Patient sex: M
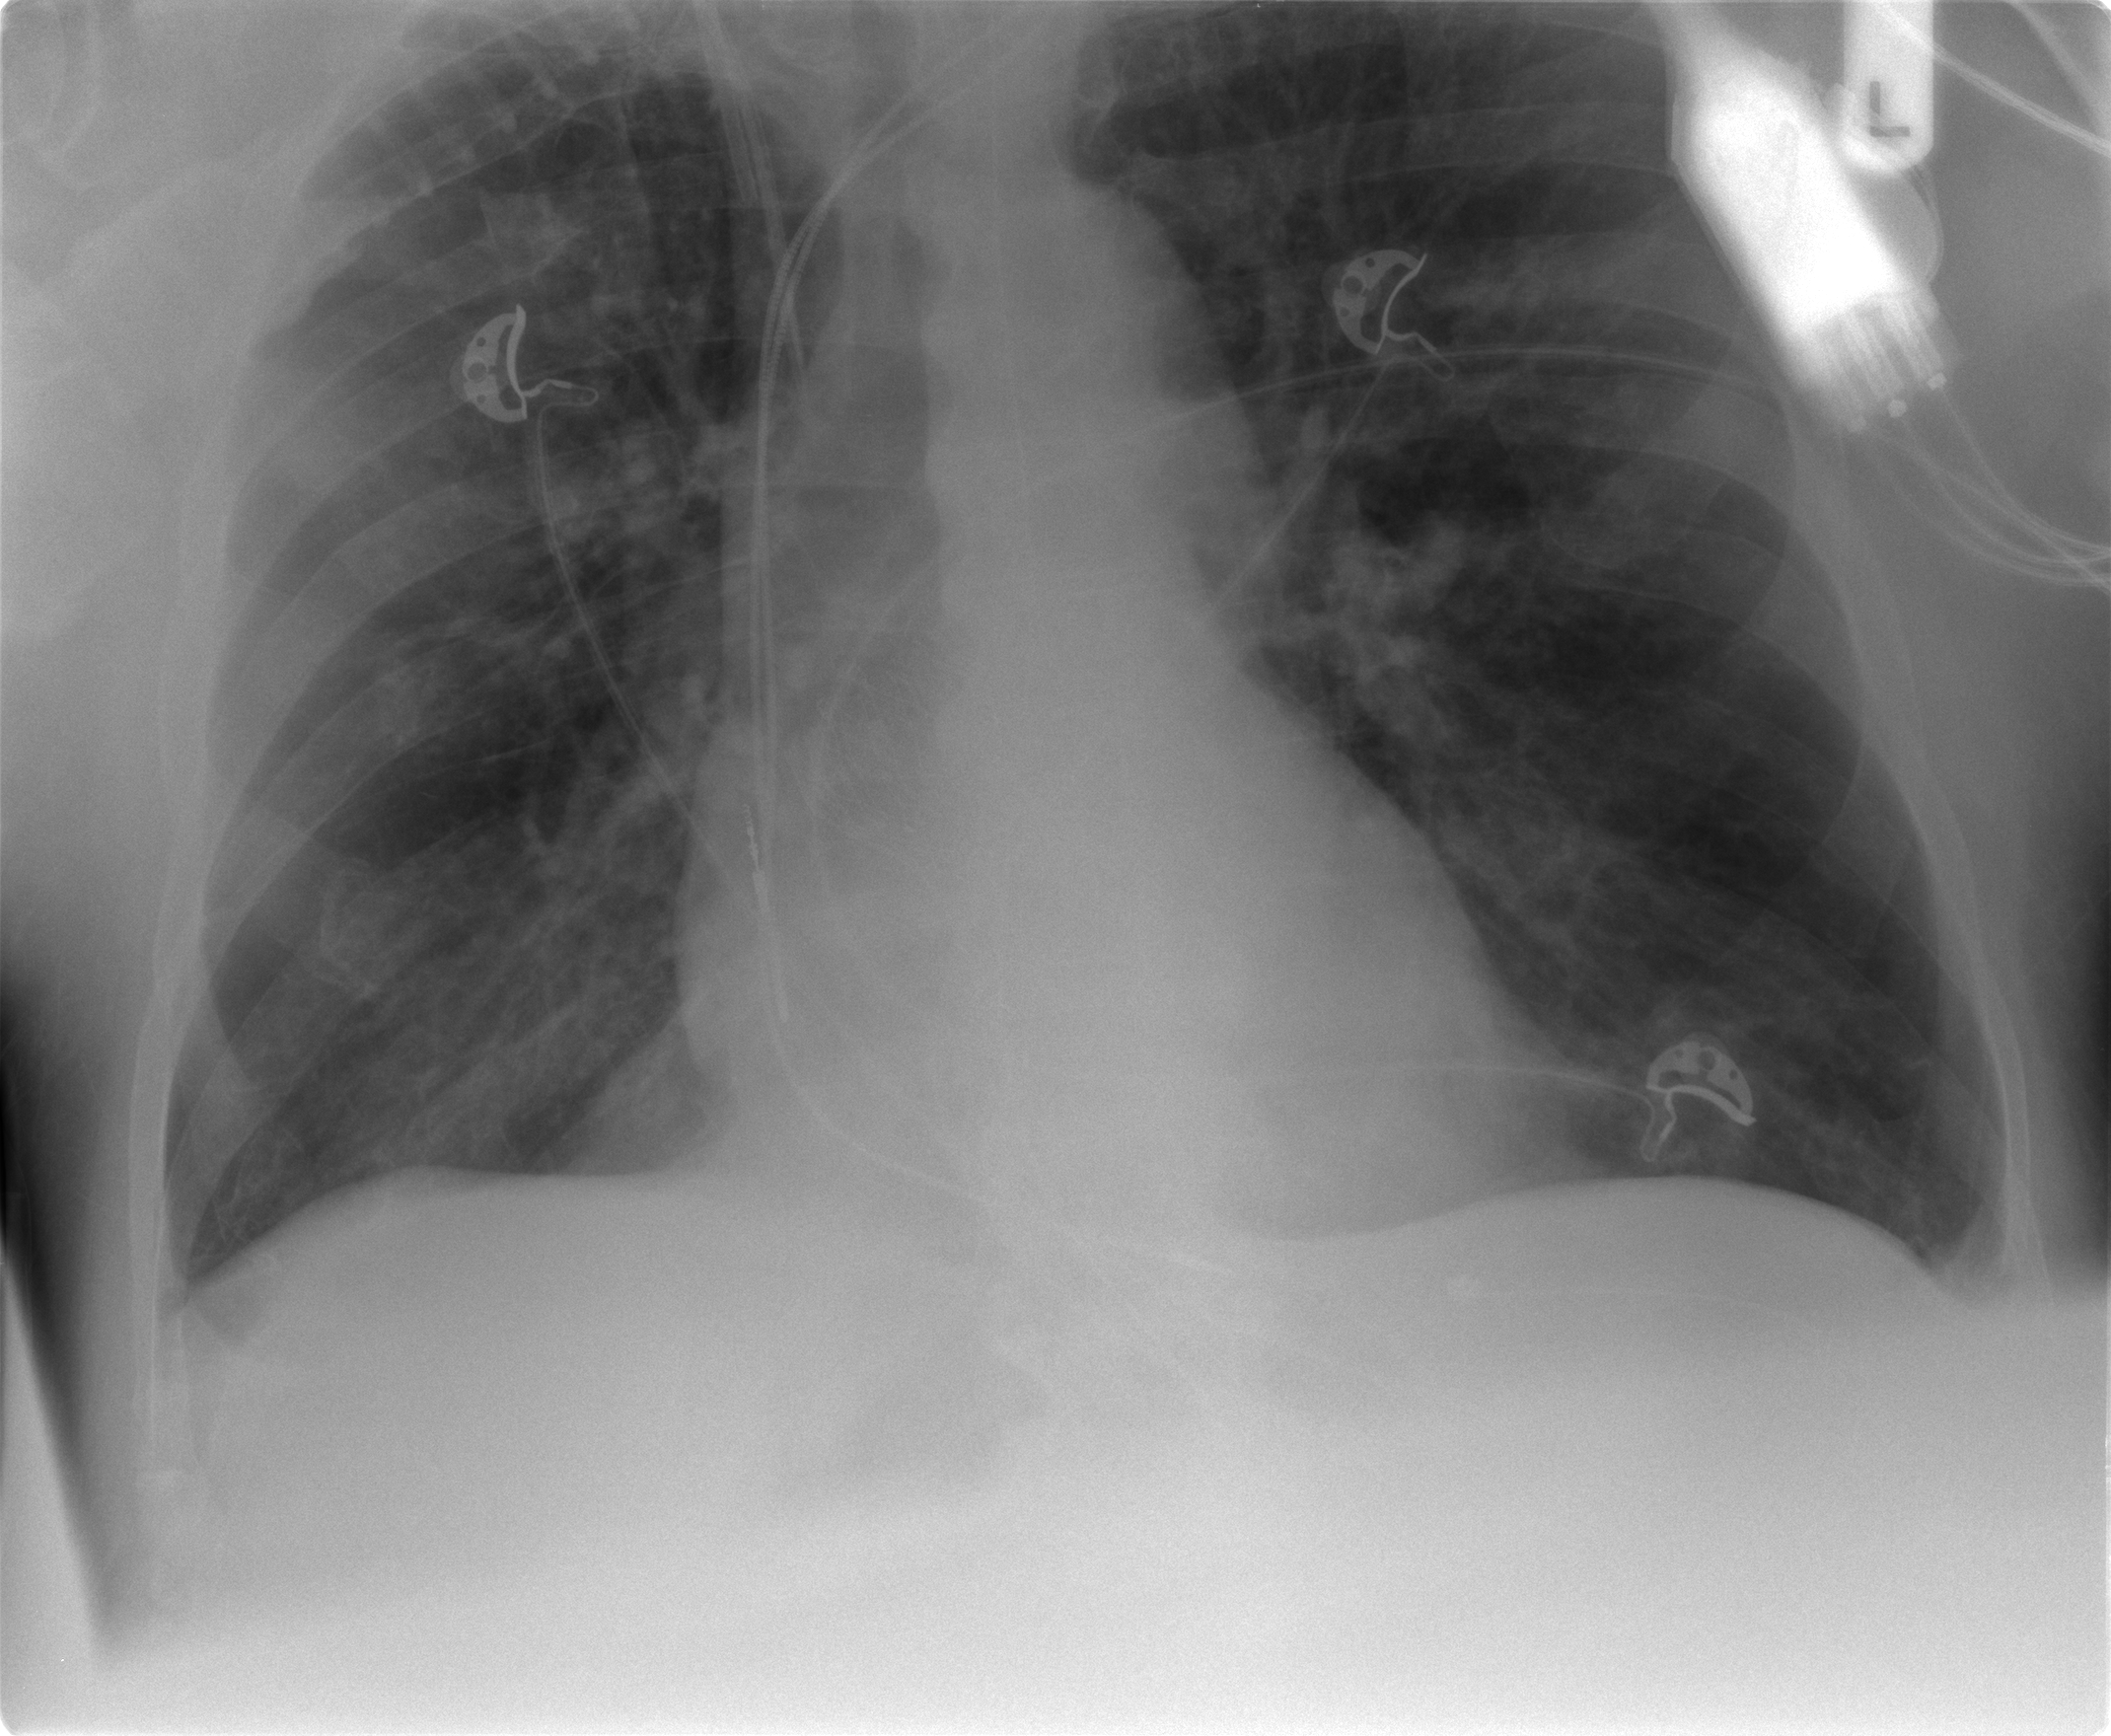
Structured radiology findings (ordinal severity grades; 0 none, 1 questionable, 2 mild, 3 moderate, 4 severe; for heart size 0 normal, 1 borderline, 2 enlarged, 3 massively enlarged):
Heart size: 0
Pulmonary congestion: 0
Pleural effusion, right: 0
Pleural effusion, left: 0
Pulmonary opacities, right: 1
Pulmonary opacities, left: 1
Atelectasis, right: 2
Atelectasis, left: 2